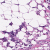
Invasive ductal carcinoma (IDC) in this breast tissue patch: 1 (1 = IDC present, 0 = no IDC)